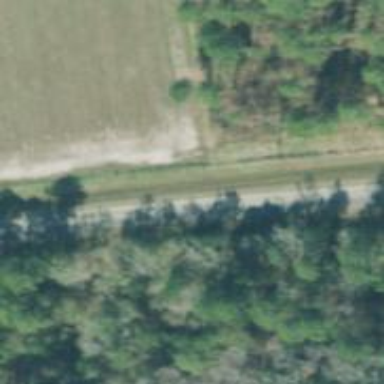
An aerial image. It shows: Asphalt road classified as tertiary.